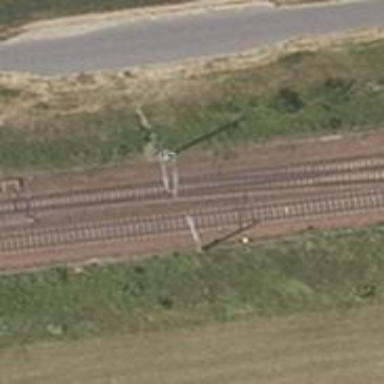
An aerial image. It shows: Railway milestone with catenary mast.